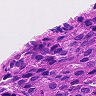
Metastatic tissue present: yes